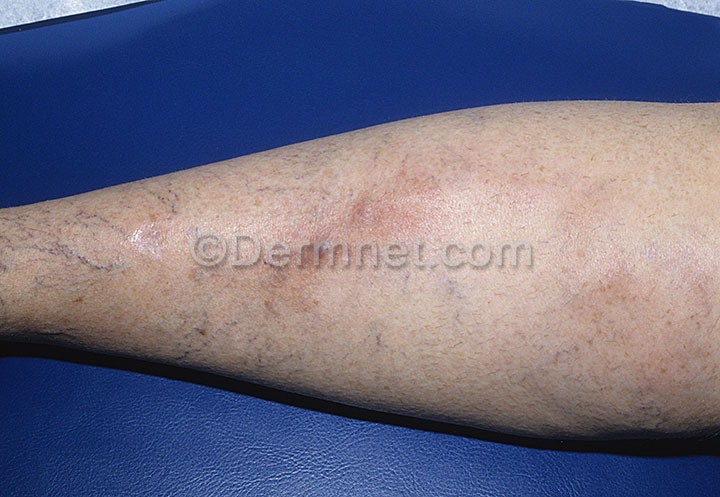
Disease: Eczema Photos